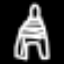
Label: The Eiffel Tower